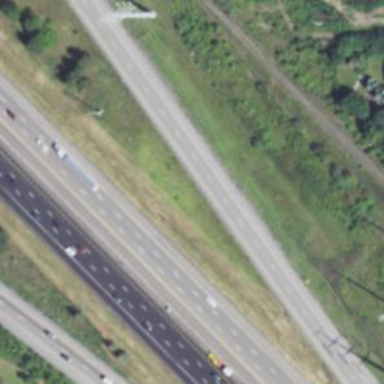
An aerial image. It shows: Motorway with asphalt surface and embankment.